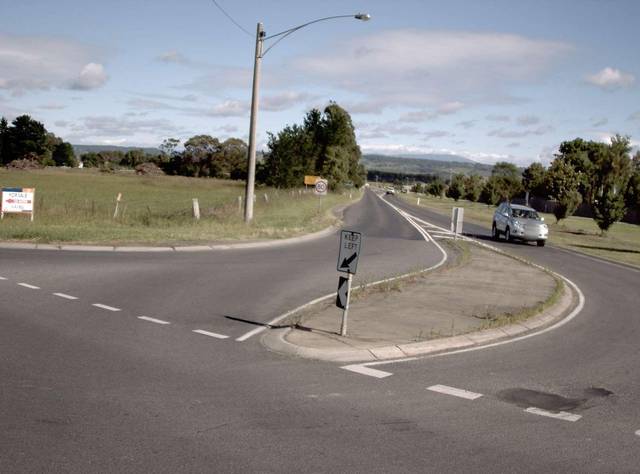
Region: Australia
Coordinates: -38.191, 146.506